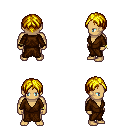
a pixel art fantasy rpg character, male body template, human, tanned skin, brown robe, magenta pants, blonde parted hairstyle, bracelets, four views (front, back, left, right), 2x2 character sprite sheet, small pixel art, hard edges, no anti-aliasing